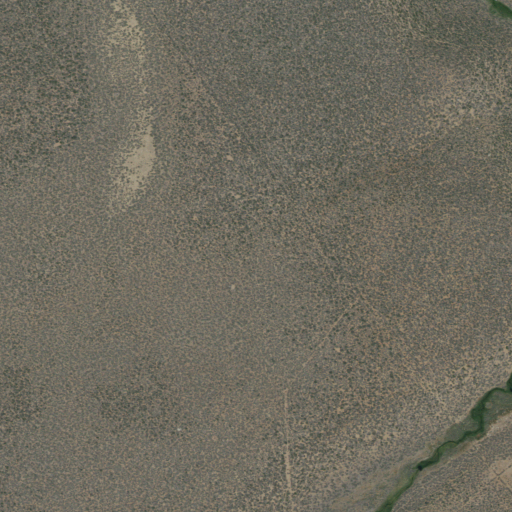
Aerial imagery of plain(s) in California named Wheeler Flat containing only shrub